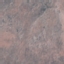
Land use / land cover: HerbaceousVegetation